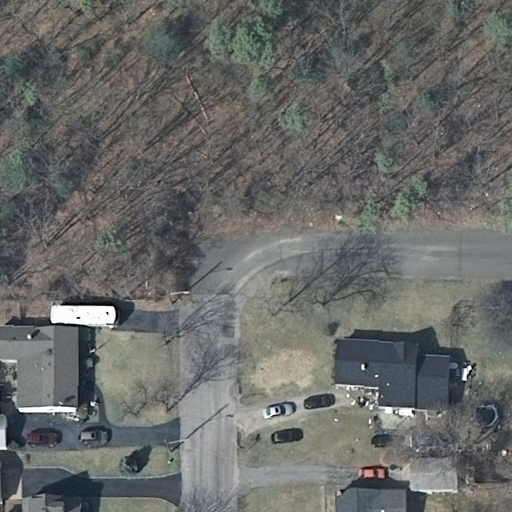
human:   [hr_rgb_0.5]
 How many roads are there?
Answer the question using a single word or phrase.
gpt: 2

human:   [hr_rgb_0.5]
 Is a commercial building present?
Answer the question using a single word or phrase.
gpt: no

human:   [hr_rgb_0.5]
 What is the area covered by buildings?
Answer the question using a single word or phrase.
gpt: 483m2

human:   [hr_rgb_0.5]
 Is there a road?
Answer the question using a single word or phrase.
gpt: yes

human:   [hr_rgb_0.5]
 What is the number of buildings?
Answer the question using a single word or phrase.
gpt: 6

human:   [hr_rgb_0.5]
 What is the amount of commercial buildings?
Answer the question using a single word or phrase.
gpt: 0

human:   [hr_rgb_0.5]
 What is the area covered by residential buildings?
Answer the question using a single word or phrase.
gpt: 425m2

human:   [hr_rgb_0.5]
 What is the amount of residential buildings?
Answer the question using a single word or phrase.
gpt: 5

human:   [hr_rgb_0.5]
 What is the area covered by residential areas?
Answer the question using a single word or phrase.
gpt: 10599m2

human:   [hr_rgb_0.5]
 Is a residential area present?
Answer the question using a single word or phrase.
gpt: yes

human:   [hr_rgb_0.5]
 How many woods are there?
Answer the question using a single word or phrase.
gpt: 1

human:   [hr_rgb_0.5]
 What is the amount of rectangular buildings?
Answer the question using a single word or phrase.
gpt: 4

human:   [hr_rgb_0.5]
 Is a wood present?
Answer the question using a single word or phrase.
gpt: yes

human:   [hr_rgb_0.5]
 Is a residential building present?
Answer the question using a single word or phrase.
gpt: yes

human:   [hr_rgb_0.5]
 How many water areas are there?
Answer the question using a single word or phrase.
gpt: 0

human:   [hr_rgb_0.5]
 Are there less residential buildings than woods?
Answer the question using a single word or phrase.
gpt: no

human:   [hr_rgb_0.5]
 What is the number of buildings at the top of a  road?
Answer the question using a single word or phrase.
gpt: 1

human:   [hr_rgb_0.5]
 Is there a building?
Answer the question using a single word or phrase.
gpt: yes

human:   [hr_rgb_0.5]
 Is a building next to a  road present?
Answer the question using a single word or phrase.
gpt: yes

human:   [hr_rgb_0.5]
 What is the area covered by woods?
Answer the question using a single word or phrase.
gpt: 10599m2

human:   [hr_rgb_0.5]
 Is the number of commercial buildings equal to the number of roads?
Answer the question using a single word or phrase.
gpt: no

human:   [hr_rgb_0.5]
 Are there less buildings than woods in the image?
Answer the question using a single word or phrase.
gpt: no

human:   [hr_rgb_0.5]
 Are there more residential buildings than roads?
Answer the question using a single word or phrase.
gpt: yes

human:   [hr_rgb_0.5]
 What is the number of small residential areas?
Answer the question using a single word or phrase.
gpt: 0

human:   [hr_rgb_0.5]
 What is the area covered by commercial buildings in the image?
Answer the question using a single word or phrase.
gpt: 0m2

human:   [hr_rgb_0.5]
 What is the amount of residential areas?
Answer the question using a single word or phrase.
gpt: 1

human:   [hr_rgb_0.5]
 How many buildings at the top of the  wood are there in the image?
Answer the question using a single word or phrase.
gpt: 0

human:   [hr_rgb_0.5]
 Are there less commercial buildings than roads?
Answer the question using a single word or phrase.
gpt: yes

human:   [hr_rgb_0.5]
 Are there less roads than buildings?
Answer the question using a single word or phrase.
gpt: yes

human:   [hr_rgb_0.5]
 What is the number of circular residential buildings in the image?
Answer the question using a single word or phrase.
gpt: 0

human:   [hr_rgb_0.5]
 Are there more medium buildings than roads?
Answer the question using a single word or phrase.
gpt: no

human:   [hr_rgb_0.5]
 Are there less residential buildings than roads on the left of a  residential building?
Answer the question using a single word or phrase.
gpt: no

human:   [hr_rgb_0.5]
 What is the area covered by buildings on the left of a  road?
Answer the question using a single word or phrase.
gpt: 151m2

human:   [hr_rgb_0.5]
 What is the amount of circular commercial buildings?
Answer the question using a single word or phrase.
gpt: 0

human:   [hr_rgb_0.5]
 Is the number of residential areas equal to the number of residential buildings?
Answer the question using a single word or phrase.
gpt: no

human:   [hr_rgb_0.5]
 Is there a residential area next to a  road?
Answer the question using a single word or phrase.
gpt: yes

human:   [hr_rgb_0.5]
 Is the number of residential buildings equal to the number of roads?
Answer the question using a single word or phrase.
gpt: no

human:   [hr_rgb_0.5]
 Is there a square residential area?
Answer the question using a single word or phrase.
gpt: no

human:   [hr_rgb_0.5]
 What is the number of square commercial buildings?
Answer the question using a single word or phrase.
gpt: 0

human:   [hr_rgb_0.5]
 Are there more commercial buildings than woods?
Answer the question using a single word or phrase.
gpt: no

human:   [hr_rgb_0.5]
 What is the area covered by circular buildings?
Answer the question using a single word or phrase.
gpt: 0m2

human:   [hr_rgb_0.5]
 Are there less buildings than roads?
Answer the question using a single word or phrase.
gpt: no

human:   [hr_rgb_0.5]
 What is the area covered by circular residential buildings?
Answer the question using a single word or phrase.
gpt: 0m2

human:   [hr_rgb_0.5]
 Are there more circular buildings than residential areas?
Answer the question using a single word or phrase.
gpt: no

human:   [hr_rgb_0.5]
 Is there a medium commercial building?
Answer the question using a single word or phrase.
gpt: no

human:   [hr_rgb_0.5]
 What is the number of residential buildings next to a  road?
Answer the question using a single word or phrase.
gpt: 5

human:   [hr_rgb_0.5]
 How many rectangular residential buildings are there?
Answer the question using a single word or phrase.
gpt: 3

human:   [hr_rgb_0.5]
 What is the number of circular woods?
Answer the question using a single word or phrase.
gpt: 0

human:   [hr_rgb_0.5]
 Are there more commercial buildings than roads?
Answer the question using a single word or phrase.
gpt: no

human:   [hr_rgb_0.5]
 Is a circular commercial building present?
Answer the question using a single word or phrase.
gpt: no

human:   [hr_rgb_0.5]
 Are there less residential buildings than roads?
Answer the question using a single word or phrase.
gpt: no

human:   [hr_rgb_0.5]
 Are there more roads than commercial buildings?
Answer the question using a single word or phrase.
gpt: yes

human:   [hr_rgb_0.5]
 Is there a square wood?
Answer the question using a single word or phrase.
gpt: no

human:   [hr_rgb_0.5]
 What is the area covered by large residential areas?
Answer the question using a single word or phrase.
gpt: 10599m2

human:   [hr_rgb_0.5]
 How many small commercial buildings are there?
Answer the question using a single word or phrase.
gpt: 0

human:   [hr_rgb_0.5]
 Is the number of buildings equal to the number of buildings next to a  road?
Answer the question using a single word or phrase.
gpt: yes

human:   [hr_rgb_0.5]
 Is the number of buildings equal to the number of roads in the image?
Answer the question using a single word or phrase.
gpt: no

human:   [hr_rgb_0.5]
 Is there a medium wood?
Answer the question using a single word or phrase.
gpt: no

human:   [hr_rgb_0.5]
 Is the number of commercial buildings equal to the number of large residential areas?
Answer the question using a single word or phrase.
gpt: no

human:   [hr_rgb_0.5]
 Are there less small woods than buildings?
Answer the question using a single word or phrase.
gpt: yes

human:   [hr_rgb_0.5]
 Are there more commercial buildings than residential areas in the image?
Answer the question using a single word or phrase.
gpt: no

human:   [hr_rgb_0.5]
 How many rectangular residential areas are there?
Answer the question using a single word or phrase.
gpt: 1

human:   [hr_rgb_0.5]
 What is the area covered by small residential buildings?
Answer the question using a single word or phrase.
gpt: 55m2

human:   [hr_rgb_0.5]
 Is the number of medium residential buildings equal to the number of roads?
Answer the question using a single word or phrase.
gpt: yes